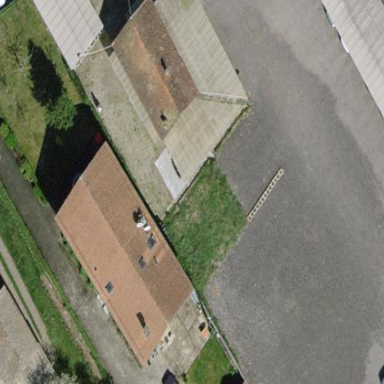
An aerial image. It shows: View of roof of building.